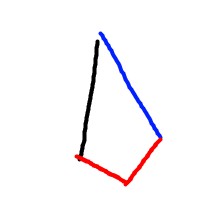
Shape: kite